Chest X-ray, PA view. Patient: 75 years old, sex M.
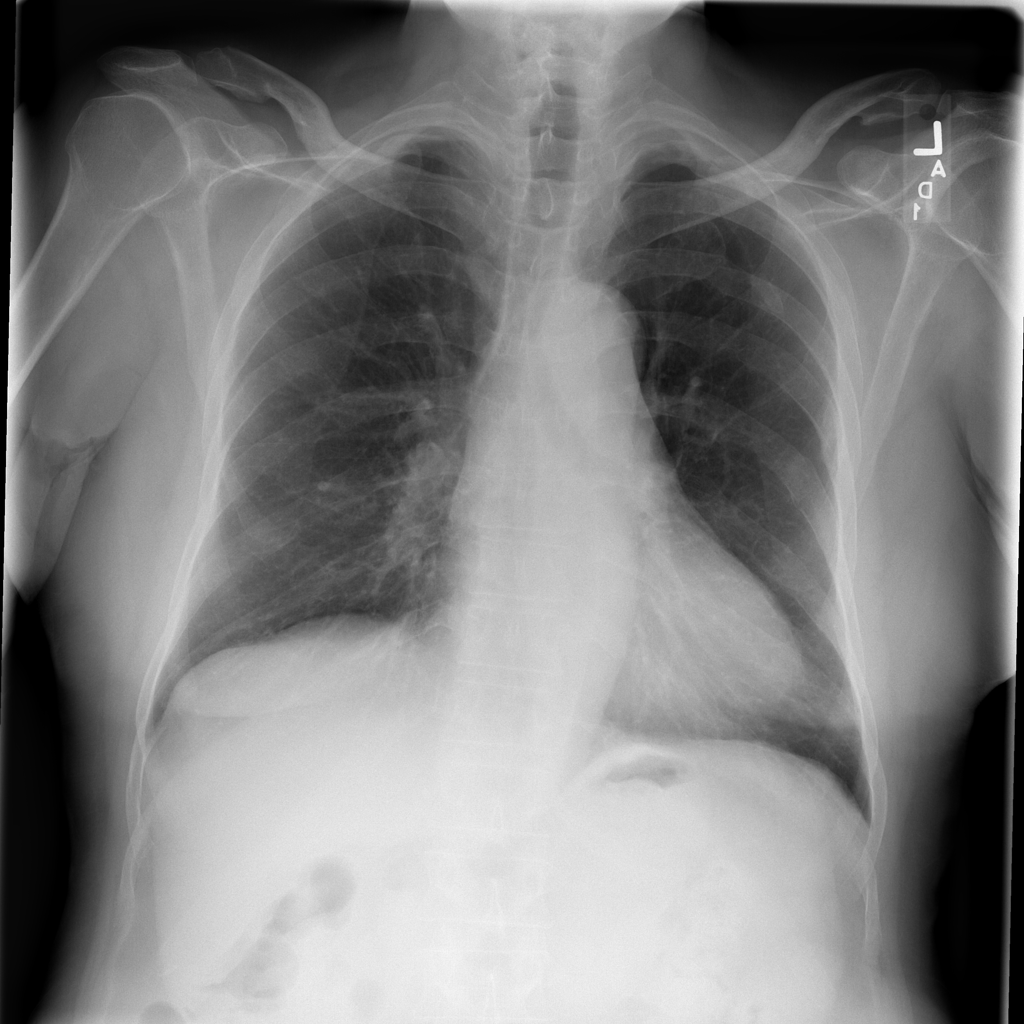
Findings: No Finding